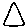
Label: triangle